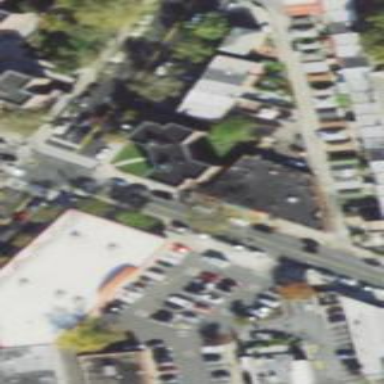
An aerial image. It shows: Building.